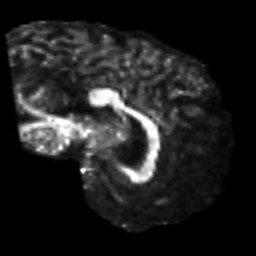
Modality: FA
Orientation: sagittal
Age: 45
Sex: male
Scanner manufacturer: siemens
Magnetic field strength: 3 T
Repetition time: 7.3 s
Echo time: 0.087 s